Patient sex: M
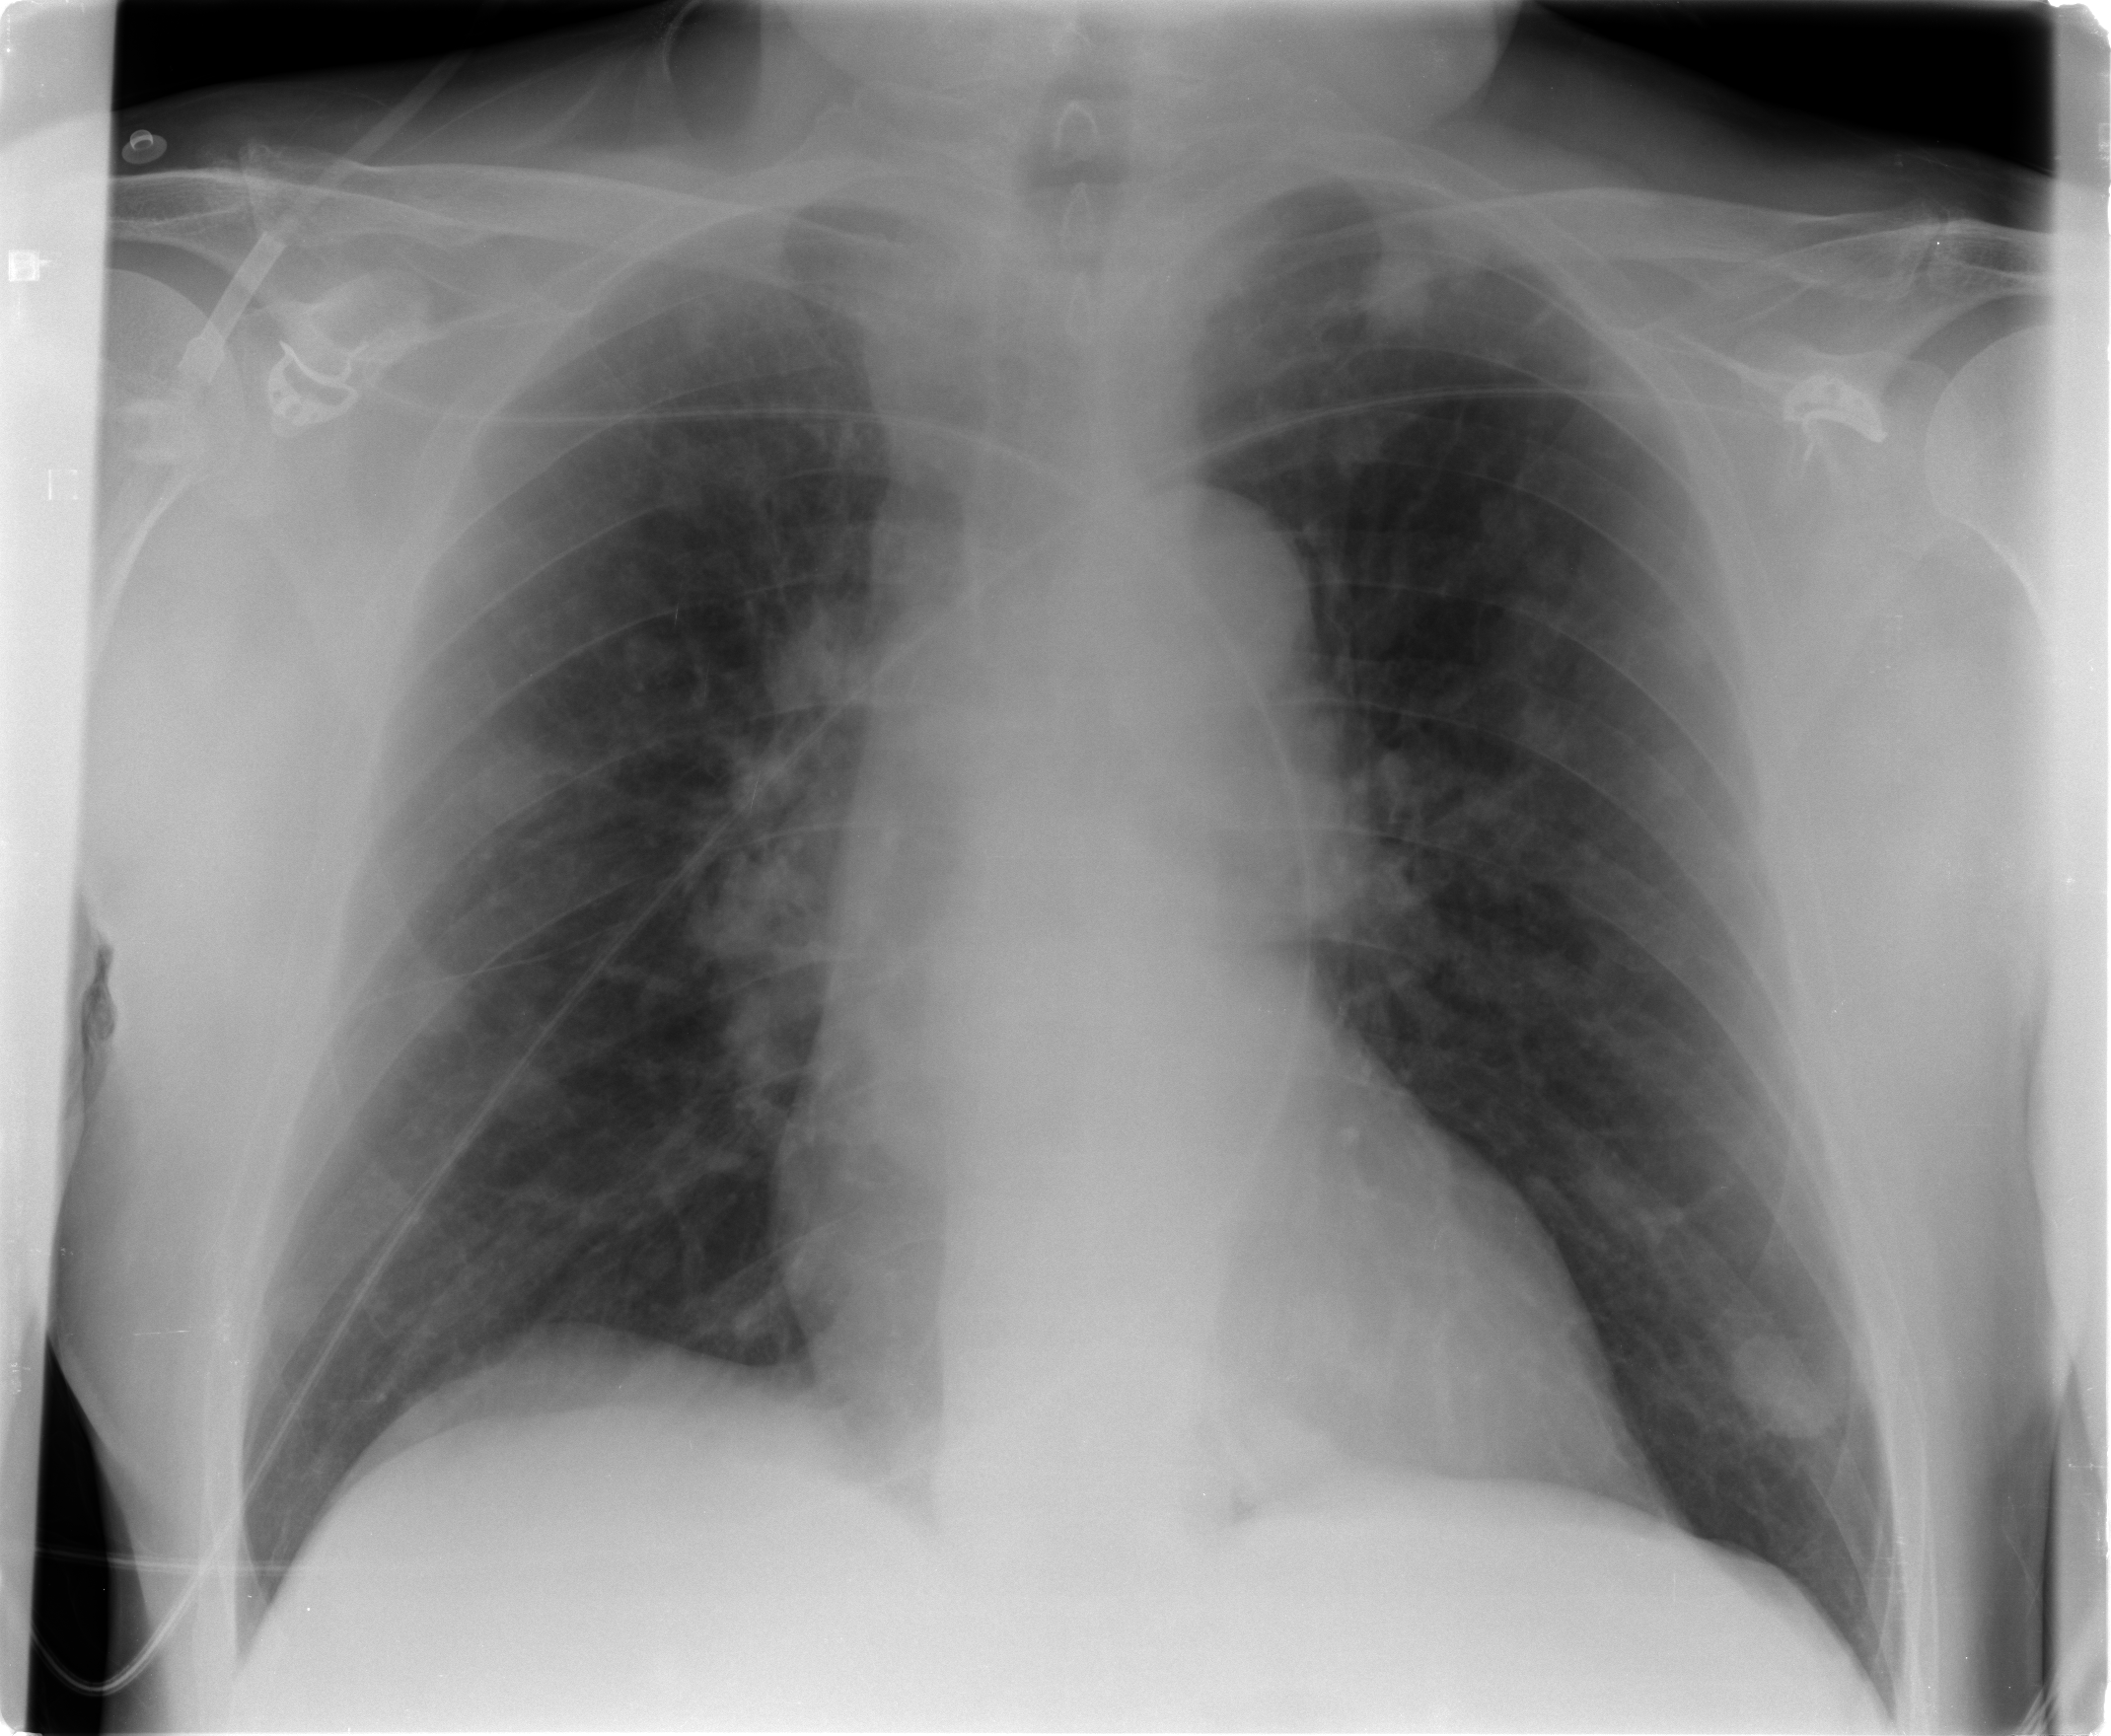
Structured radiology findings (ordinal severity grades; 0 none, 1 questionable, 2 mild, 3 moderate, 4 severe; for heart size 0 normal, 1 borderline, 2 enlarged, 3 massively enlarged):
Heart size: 0
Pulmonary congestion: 2
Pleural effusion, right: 0
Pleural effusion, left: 0
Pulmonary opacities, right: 0
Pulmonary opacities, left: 0
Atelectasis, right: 2
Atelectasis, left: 2